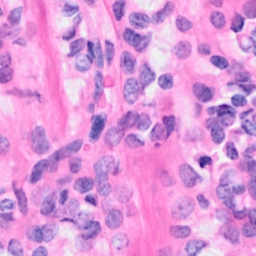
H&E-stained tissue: Breast